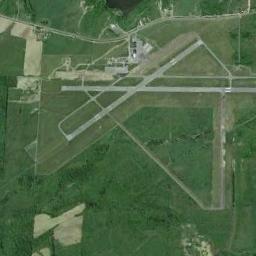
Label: airport